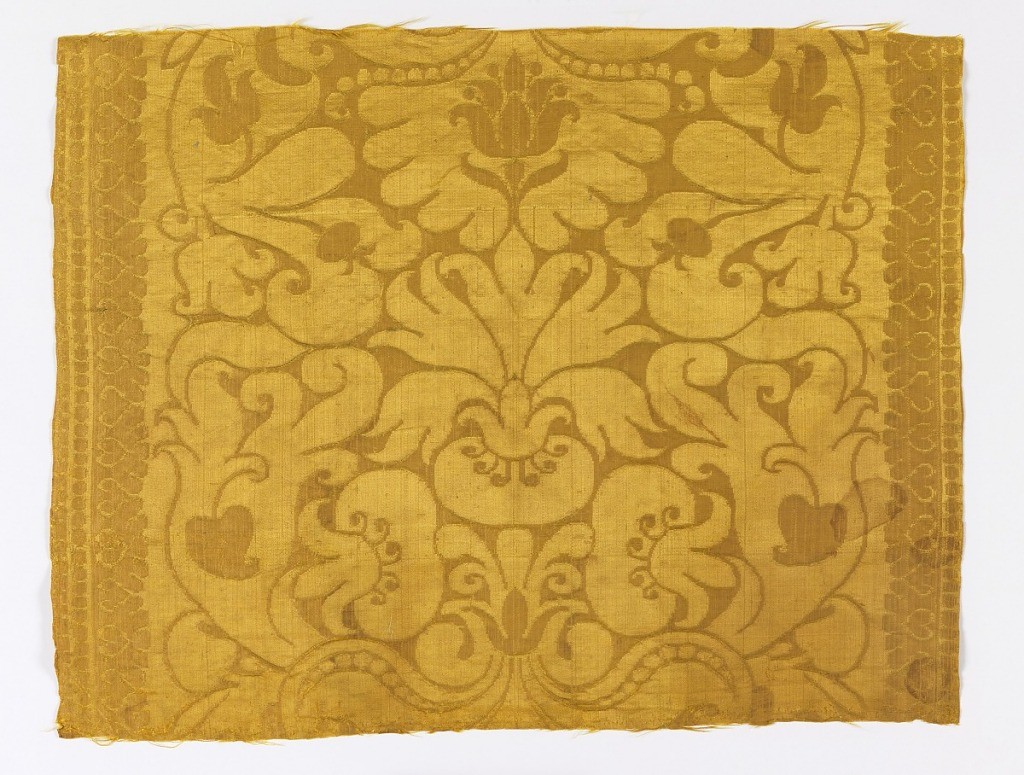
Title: Fragment
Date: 16th–17th century
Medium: silk Technique: 4/1 satin damask Label: Silk satin damask
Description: Fragment of yellow silk with a symmetrical design of pomegranates and organic scrolls, with a border along the two sides.